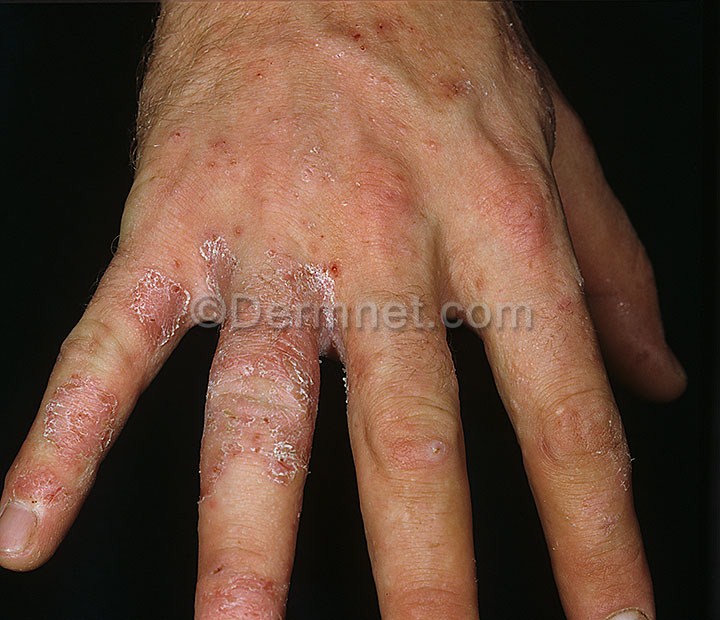
Disease: Scabies Lyme Disease and other Infestations and Bites